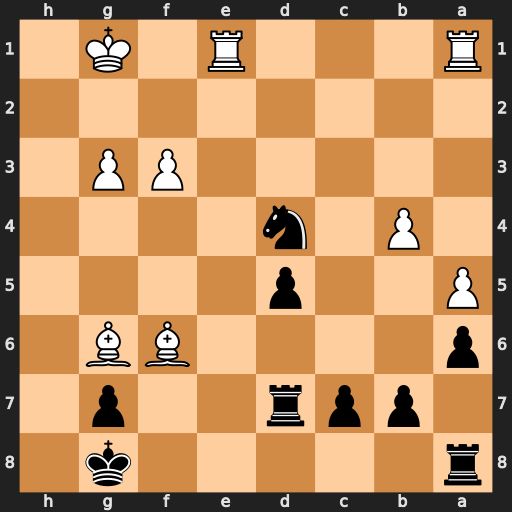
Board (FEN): r5k1/1ppr2p1/p4BB1/P2p4/1P1n4/5PP1/8/R3R1K1
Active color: b
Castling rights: -
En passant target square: -
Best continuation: Nxf3+ Kg2 Nxe1+